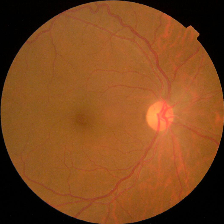
Diabetic retinopathy grade: No DR